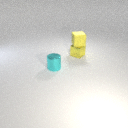
small yellow rubber cube above small yellow metal cube